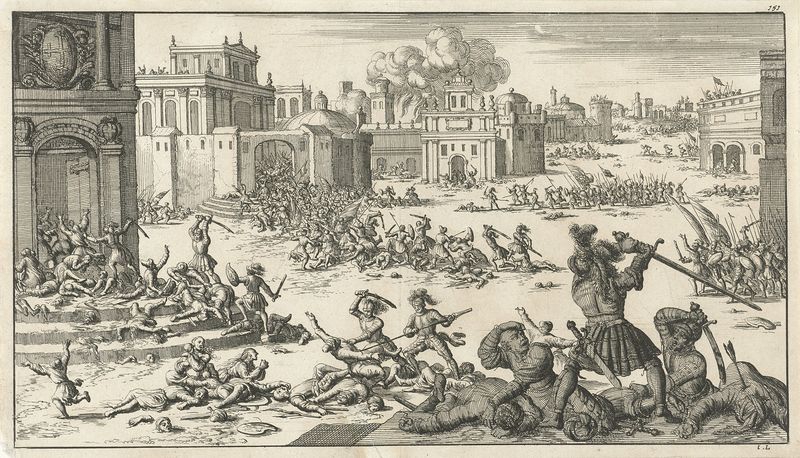
Titel: Verovering van Jeruzalem
Künstler: Jan Luyken
Standort: Amsterdam
Institution: Rijksmuseum
Schlagwörter: angriff, stadt, mord, tod, rauch, kinder, gewalt, krieg, schlacht, lanze, stich, schwert, säbel, waffen, überfall, tote, armee, rom, verzweiflung, leid, eroberung, lanue